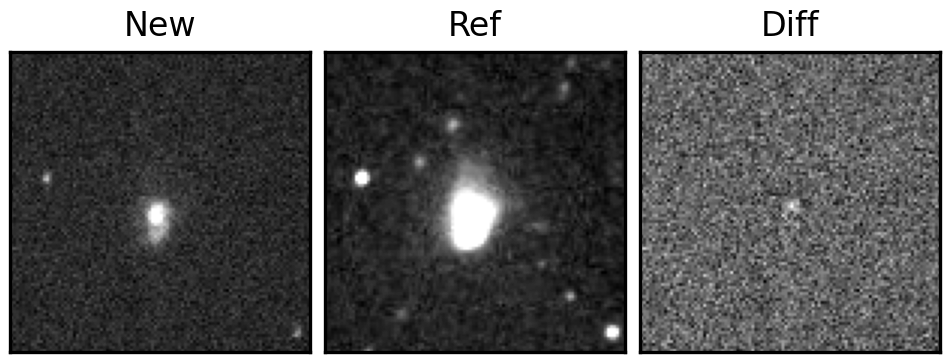
Label: real